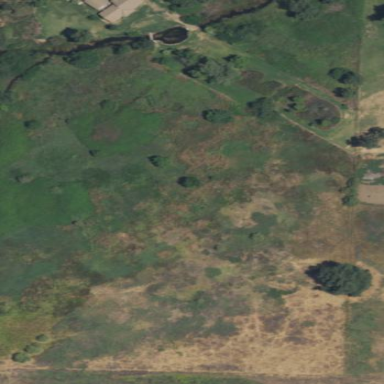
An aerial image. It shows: Meadow used as native pasture for crops.